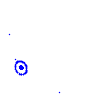
Particle: electron